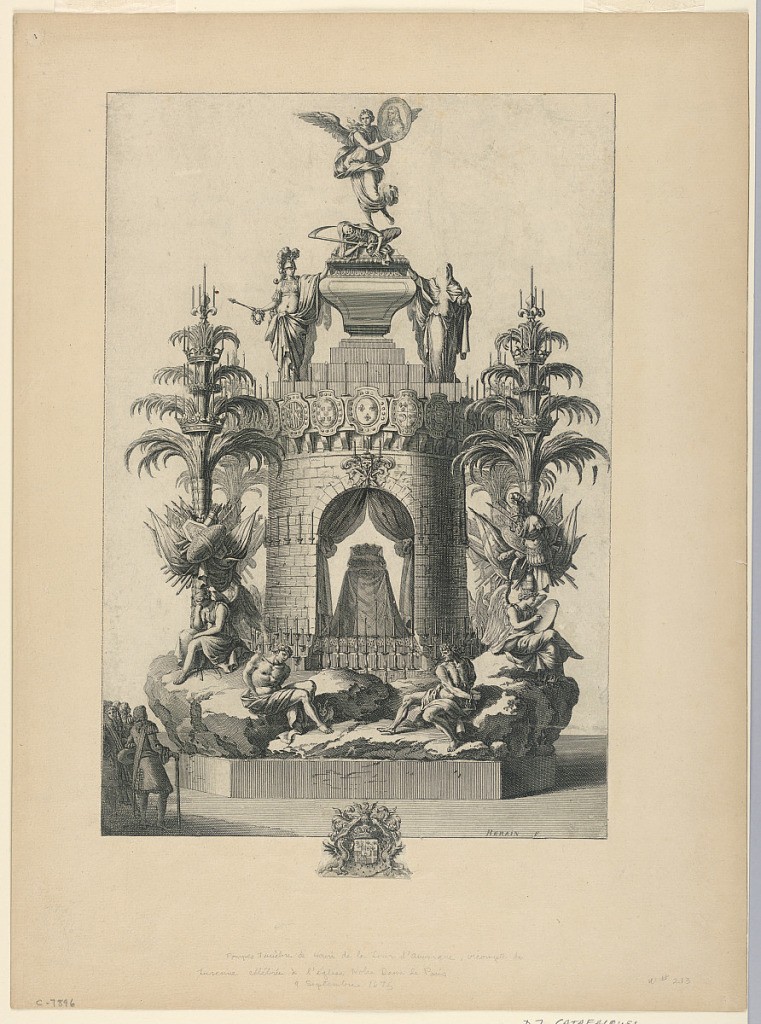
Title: Catafalque of Henri de la Tour d'Auvergue, Notre Dame, Paris
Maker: Jean Berain, the elder, French, 1640-1711
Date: September 9, 1675
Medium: Engraving in black ink on paper
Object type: Print
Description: Vertical rectangle. The catafalque is composed of a tower on a rocky base, with captives and mourning allegorical figures. Candlesticks at the sides in the form of palm trees. Below, the arms of the deceased in the artist's name.